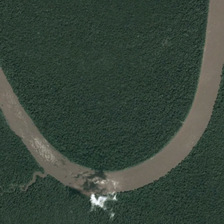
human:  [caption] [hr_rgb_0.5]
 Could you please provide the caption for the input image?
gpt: the gray saddle shaped river is across the forest .

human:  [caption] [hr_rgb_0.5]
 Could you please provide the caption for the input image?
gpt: the river runs rapidly around the curve in this forest .

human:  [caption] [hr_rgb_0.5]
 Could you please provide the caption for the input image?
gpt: a branch river pours into the river over which is a piece of cloud .

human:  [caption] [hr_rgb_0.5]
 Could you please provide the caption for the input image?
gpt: the gray saddle shaped river is across the forest .

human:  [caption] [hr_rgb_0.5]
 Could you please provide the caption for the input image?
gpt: many green trees are in two sides of a curved gray river .